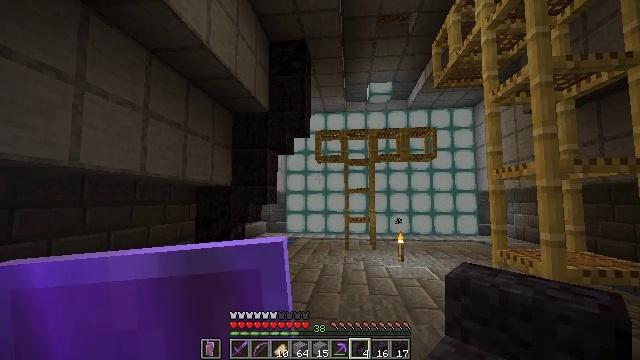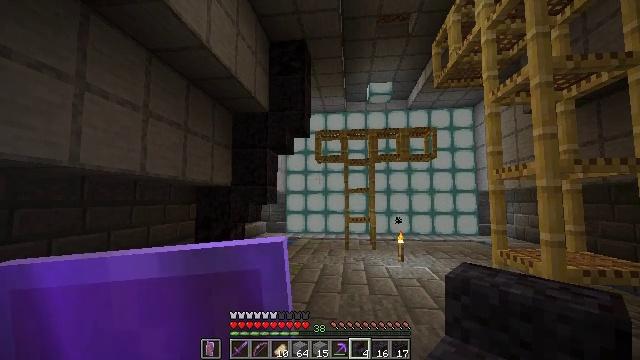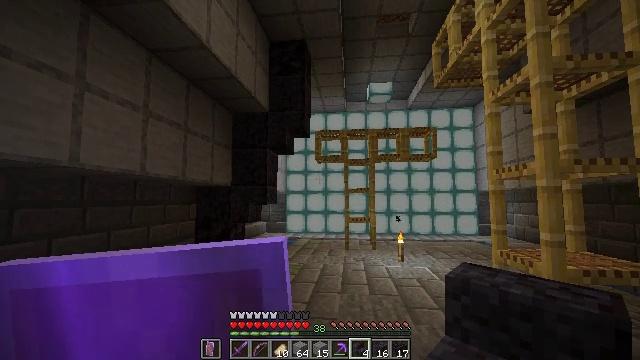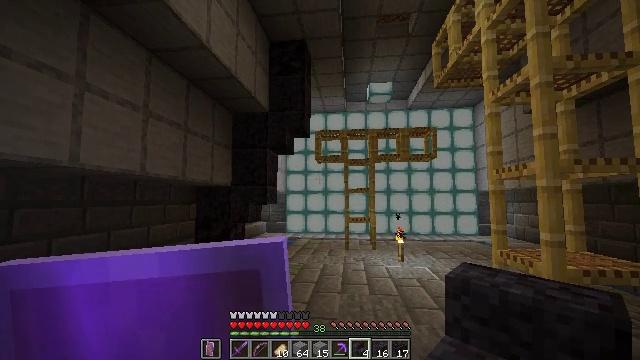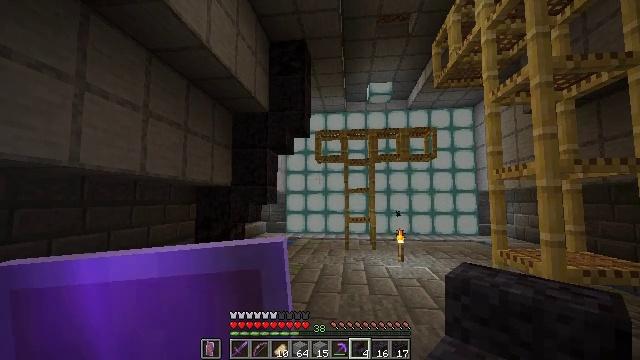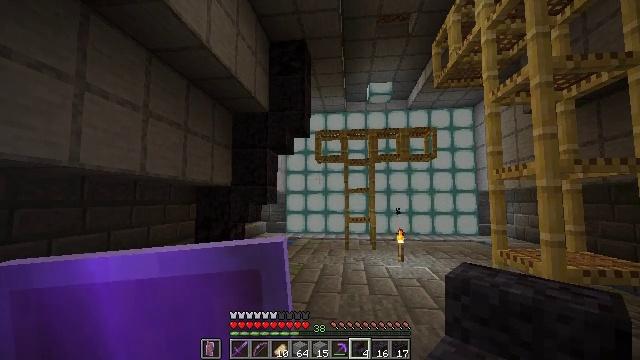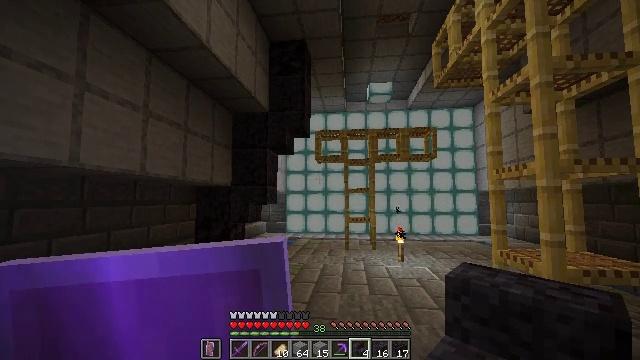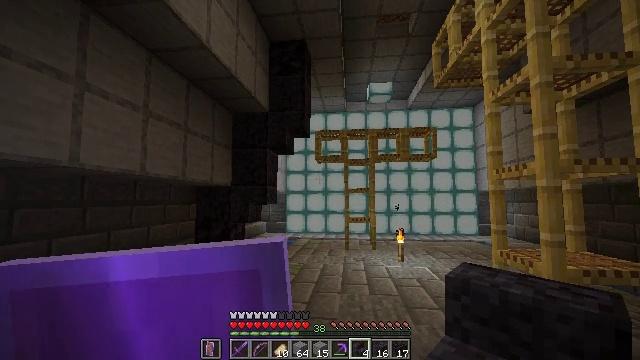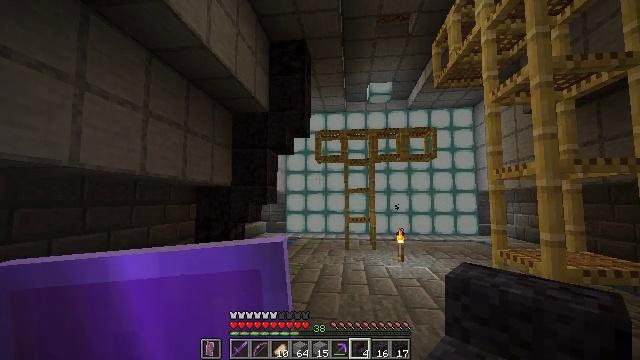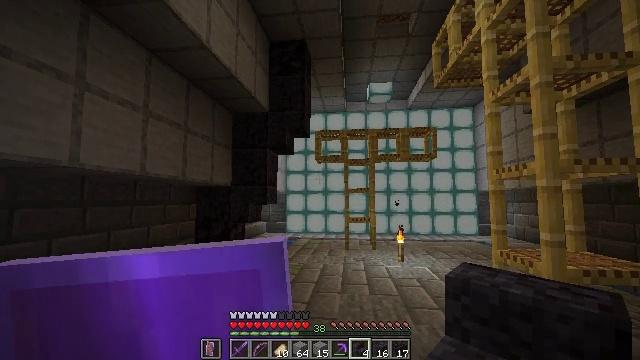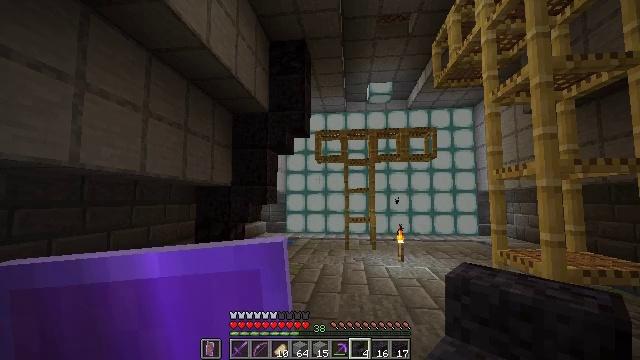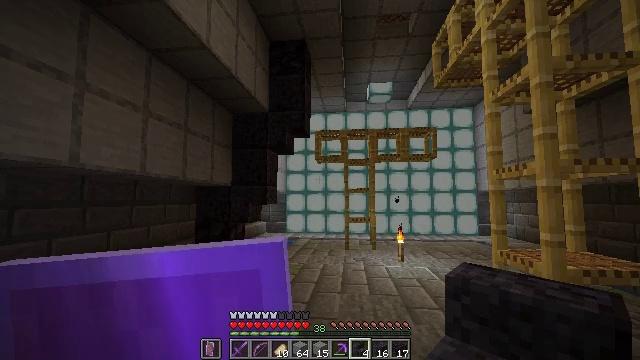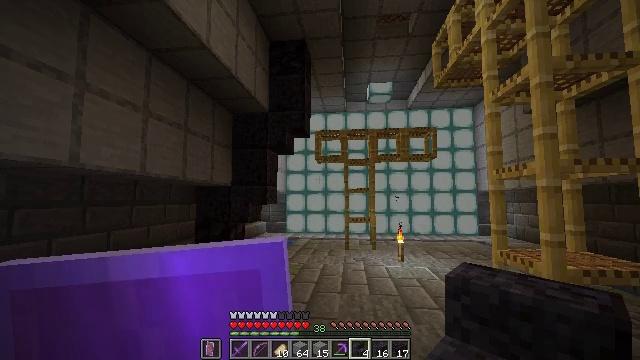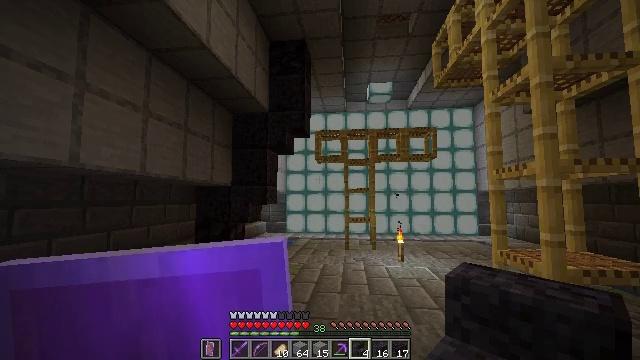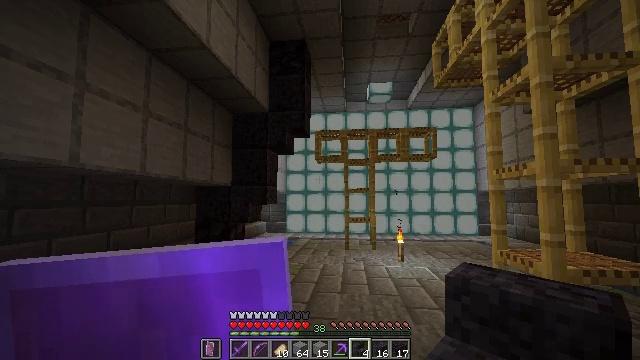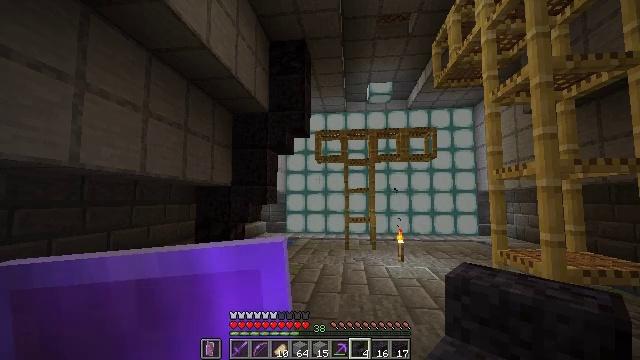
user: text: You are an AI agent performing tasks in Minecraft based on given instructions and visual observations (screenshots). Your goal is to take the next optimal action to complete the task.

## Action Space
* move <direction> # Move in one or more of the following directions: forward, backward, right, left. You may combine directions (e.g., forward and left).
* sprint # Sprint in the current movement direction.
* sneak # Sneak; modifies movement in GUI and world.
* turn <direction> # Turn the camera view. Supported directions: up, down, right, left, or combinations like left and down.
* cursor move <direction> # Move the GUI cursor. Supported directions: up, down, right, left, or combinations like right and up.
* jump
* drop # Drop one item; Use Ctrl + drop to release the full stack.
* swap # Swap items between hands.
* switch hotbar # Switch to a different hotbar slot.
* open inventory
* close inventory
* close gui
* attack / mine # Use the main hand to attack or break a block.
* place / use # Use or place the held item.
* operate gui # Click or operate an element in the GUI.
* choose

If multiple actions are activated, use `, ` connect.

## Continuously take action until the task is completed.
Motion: motion action
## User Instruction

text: Harvest polished blackstone for construction.
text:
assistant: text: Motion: no_op
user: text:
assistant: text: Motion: no_op
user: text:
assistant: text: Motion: no_op
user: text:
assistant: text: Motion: no_op
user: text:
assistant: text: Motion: no_op
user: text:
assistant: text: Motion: no_op
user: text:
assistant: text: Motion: no_op
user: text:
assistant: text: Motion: no_op
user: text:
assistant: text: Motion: no_op
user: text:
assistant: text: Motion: no_op
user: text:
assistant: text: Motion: no_op
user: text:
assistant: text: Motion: no_op
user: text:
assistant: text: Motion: no_op
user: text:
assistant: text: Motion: no_op
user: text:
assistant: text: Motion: no_op
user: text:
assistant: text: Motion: no_op
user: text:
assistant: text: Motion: no_op
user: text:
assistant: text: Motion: no_op
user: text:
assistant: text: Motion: no_op
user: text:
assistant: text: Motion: no_op
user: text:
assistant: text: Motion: no_op
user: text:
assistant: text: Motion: no_op
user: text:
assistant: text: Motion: turn left
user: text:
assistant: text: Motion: turn left and down
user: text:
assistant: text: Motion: turn left and down
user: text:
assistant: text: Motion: no_op
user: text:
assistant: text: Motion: no_op
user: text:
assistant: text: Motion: no_op
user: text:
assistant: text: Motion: no_op
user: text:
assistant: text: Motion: no_op